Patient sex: M
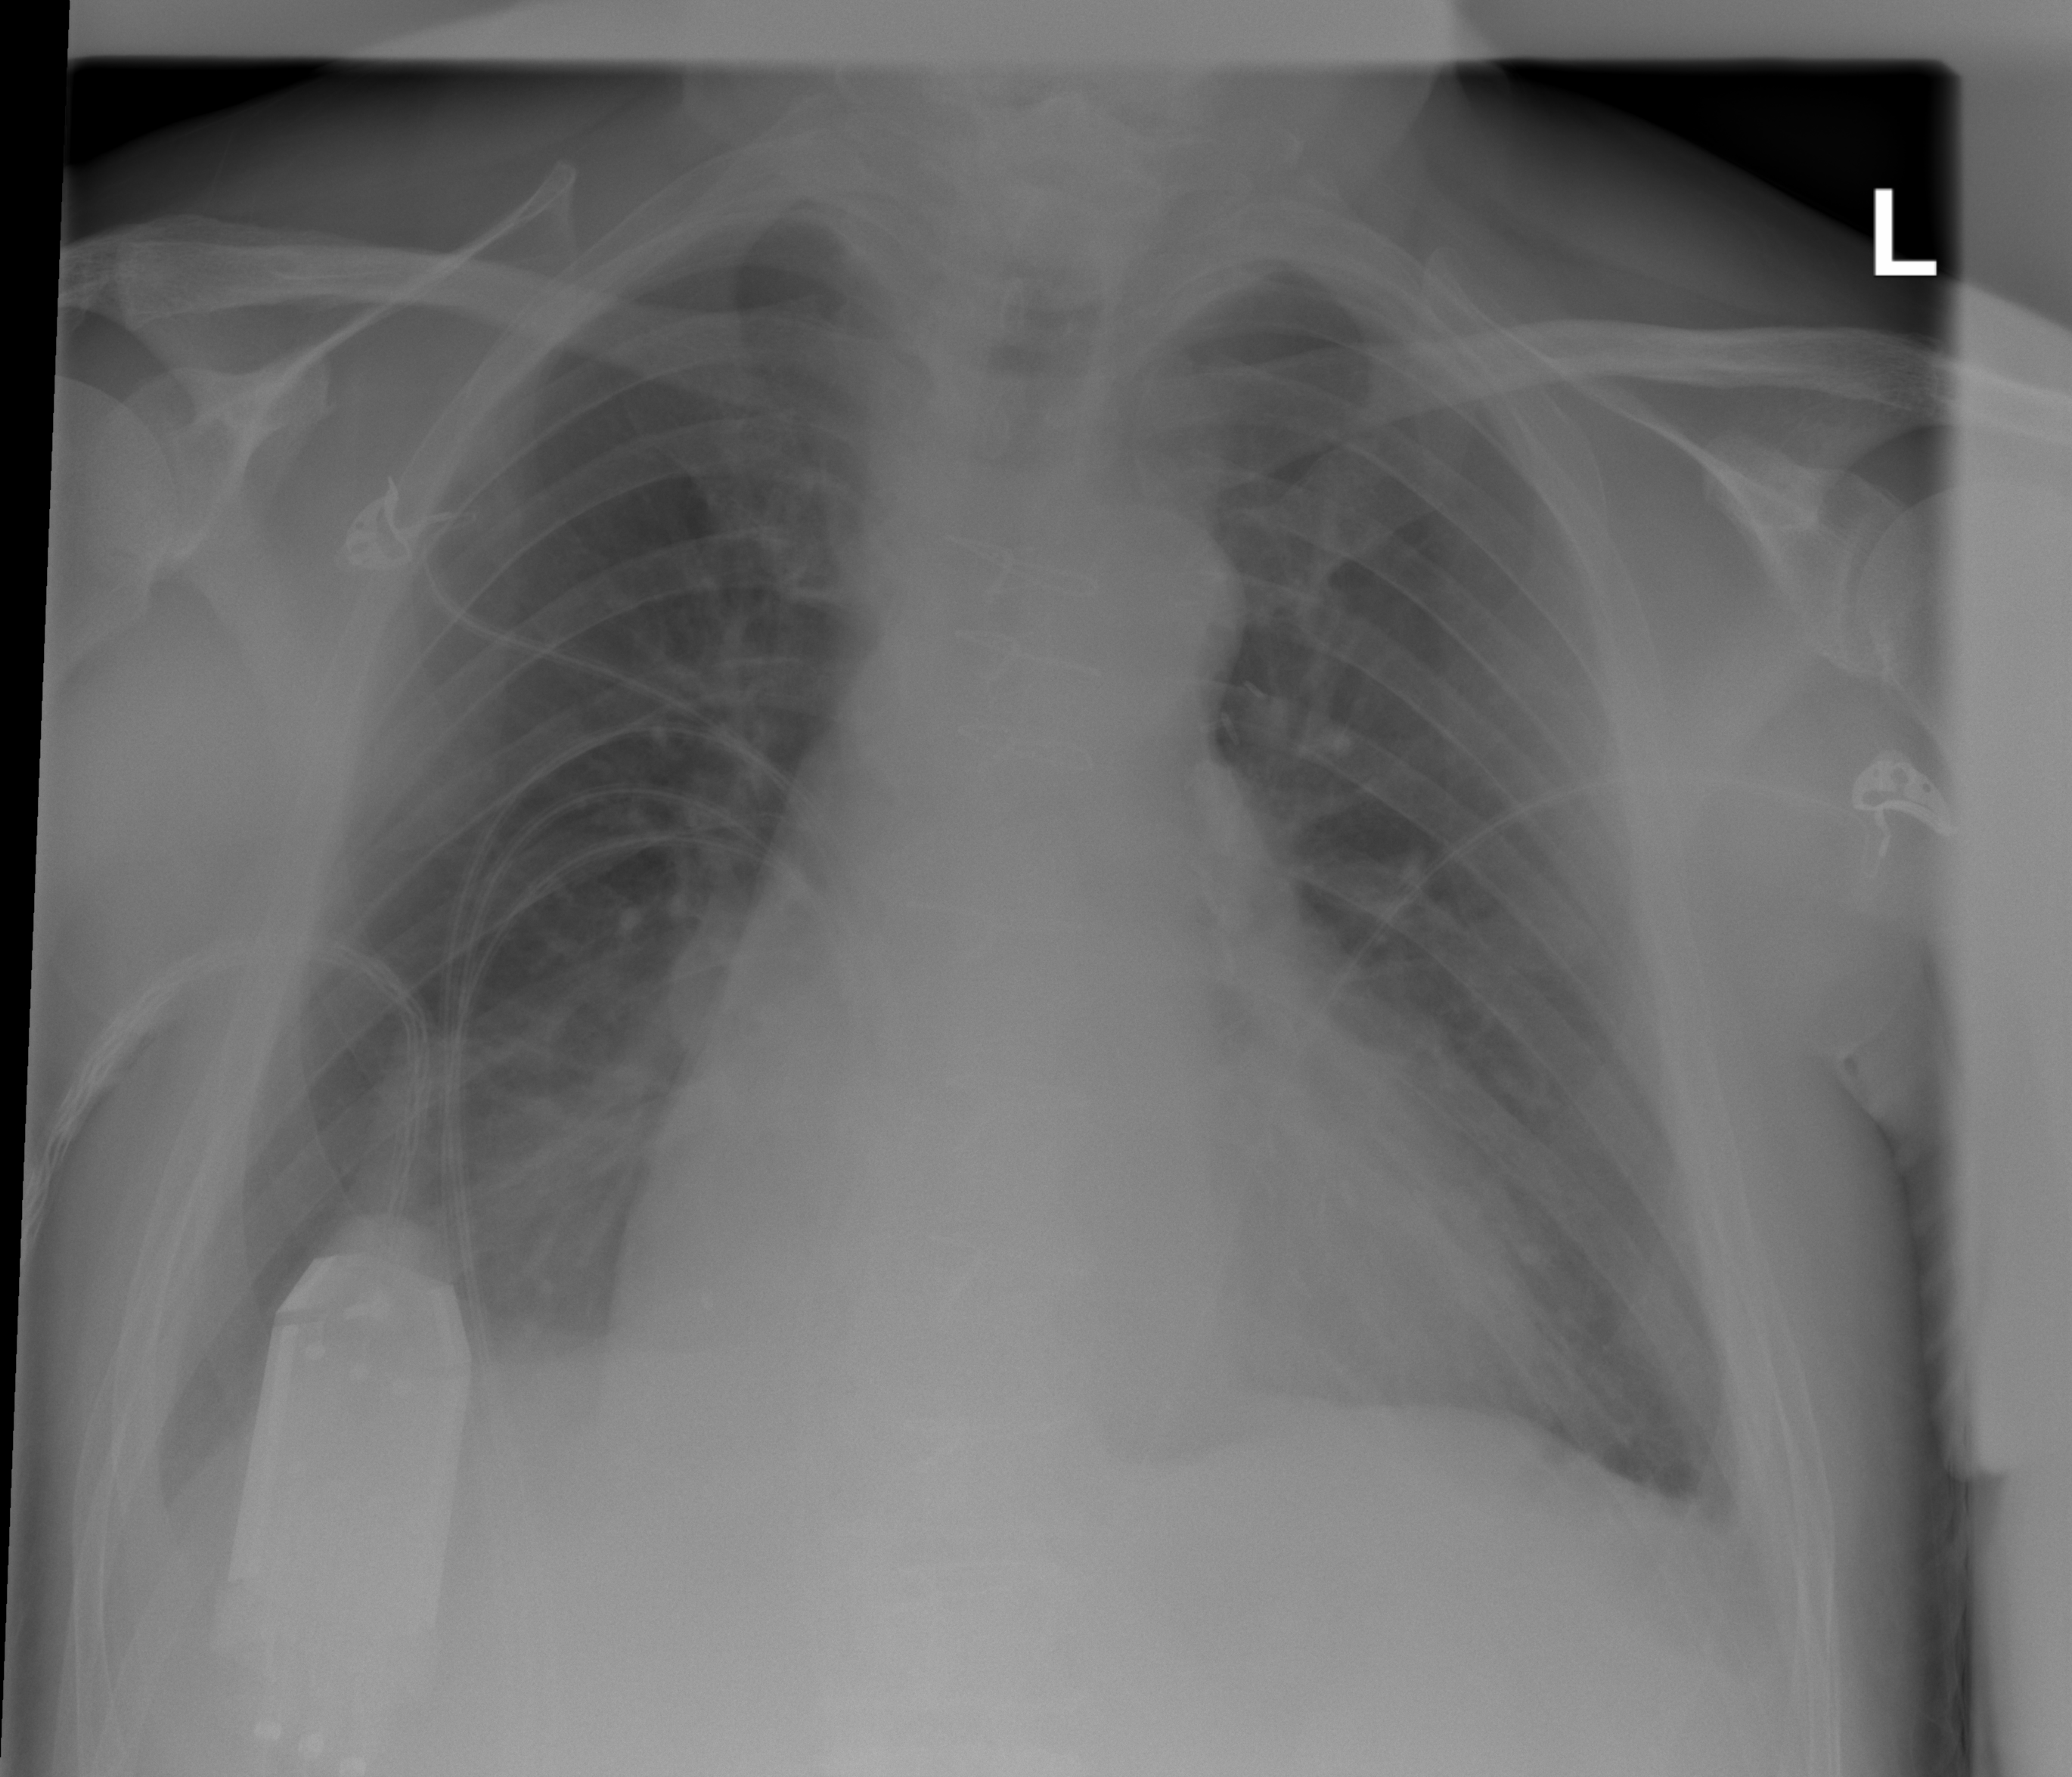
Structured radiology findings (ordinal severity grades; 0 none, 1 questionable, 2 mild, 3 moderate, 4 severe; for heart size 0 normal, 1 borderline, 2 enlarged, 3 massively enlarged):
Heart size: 2
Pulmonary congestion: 0
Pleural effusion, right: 1
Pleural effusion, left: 1
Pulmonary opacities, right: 0
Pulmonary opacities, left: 0
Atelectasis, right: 2
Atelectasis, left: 1